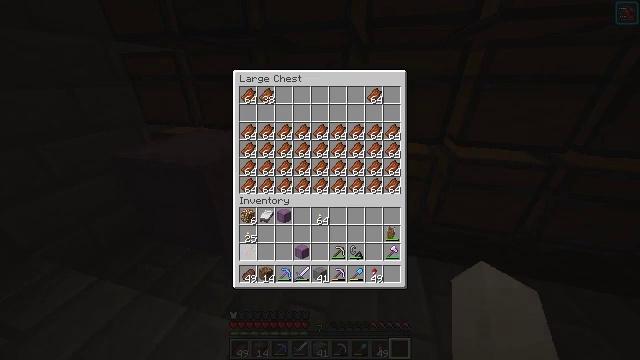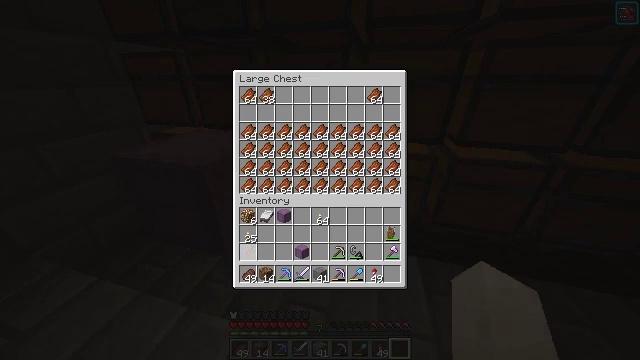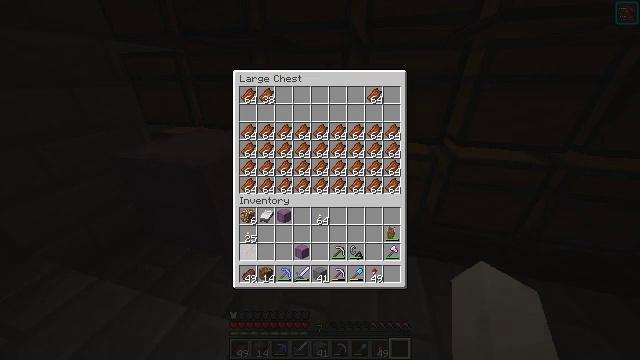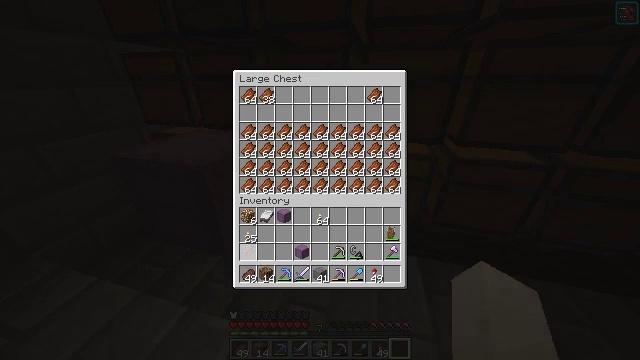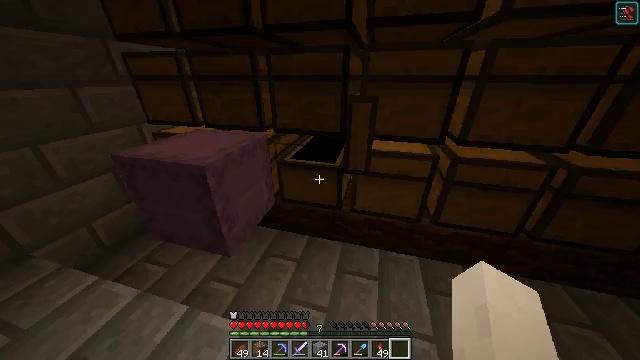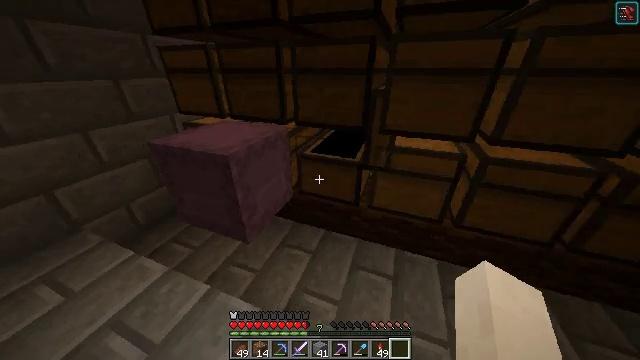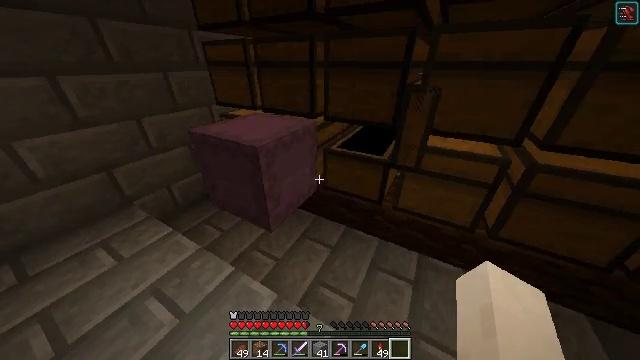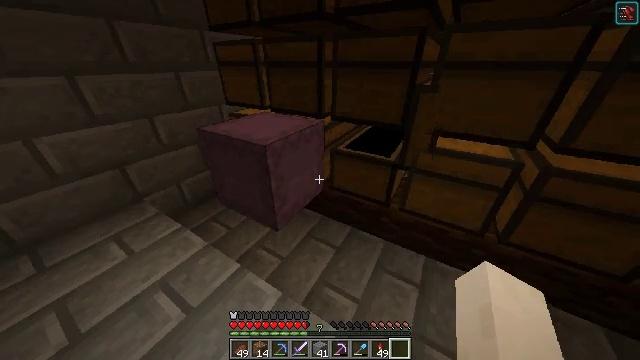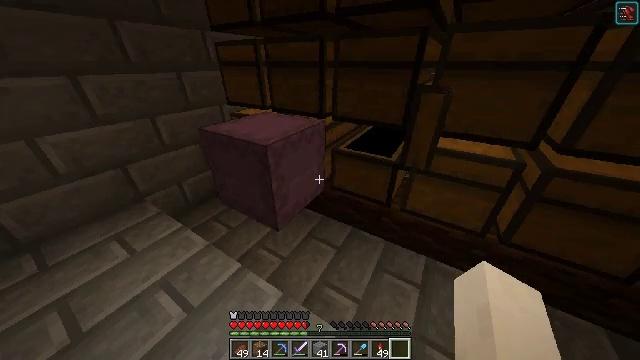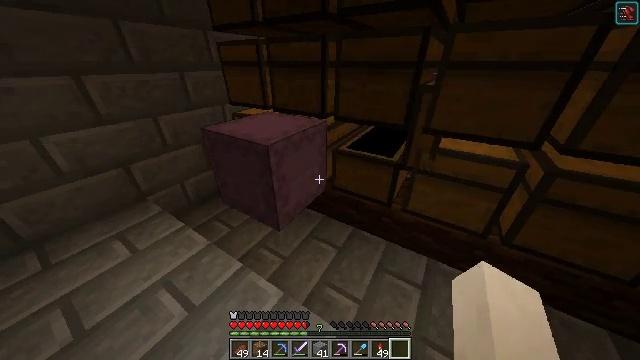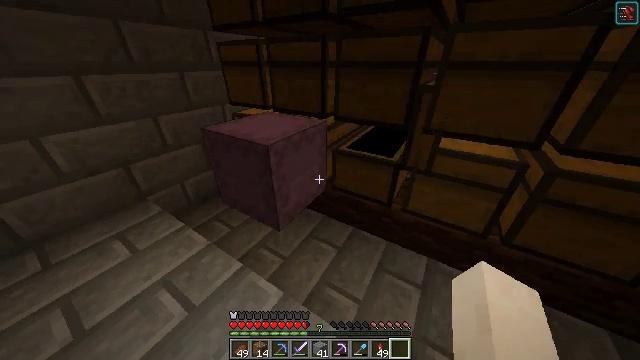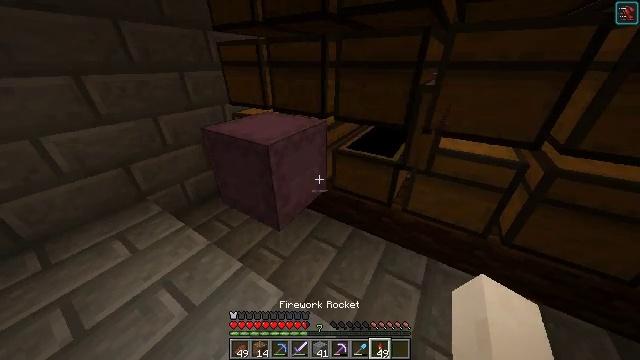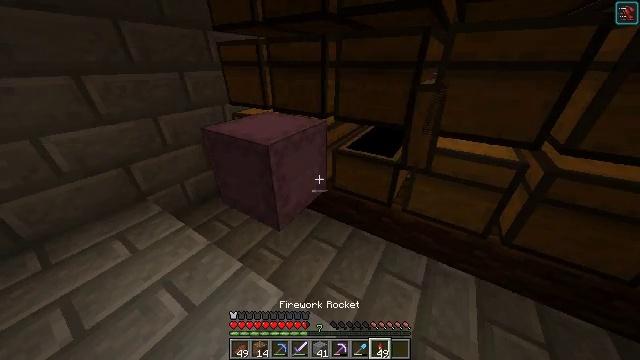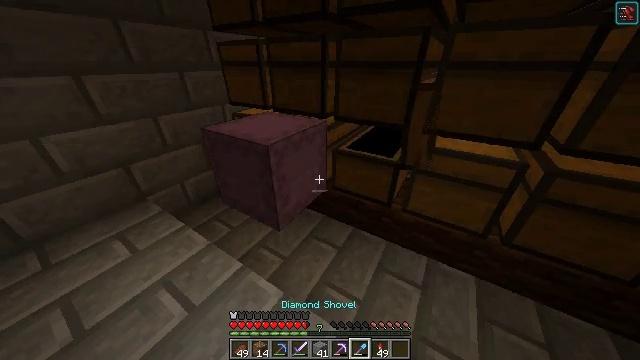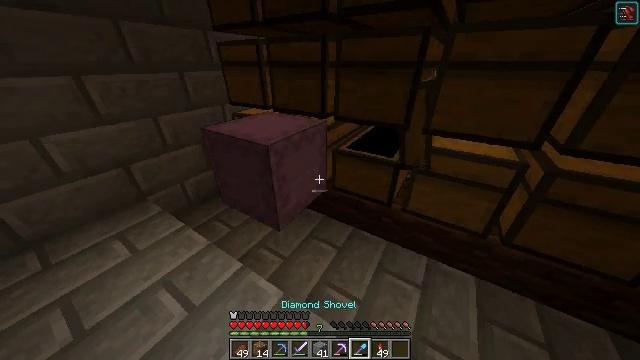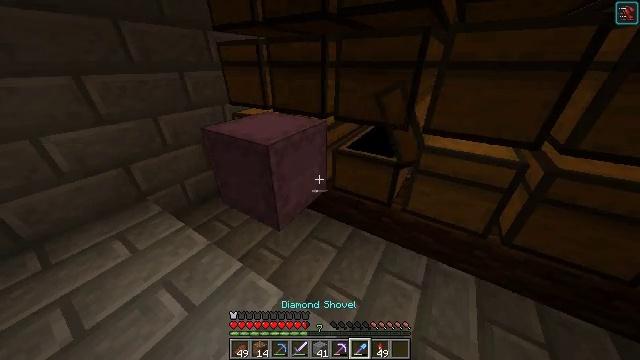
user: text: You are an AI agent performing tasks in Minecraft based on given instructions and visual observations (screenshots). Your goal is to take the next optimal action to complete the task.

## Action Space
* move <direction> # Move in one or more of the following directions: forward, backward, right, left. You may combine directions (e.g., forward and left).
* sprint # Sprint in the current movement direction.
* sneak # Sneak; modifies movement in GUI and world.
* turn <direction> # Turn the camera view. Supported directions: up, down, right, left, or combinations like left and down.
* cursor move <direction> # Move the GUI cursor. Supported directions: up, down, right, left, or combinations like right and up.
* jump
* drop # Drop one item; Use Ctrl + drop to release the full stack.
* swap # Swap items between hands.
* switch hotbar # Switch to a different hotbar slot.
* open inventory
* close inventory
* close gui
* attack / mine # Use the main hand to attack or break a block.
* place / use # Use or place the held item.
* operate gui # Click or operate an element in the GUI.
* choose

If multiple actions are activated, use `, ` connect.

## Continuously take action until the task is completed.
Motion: motion action
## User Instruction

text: Gather the shulker box for storage.
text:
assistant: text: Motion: sneak, choose
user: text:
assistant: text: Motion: sneak
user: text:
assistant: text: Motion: sneak
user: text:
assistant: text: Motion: sneak, close inventory
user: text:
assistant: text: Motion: turn left and down, close inventory
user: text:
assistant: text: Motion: turn left and down
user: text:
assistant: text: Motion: turn left
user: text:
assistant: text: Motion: no_op
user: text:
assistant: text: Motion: no_op
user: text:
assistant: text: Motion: no_op
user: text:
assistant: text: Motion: no_op
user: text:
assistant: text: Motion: no_op
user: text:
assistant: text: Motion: no_op
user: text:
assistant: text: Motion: no_op
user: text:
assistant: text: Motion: no_op
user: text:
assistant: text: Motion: no_op
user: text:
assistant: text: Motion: turn left
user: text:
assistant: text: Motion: turn left
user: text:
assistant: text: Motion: turn left
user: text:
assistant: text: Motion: no_op
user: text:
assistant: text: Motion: no_op
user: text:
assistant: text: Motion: no_op
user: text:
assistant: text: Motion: no_op
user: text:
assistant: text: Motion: no_op
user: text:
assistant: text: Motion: no_op
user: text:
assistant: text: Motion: no_op
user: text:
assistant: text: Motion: attack / mine
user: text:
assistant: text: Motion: attack / mine
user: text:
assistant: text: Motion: attack / mine
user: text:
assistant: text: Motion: attack / mine